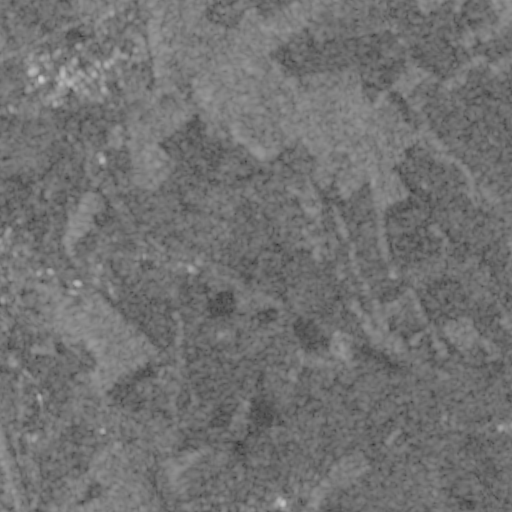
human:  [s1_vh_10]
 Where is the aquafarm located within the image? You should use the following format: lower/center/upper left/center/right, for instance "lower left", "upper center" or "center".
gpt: The aquafarm is located in the upper left of the image.
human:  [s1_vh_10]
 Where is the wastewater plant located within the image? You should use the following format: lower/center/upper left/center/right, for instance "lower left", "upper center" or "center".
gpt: The wastewater plant is located in the center left of the image.
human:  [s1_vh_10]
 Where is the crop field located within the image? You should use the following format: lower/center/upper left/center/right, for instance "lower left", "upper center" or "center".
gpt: There is no crop field in the image.

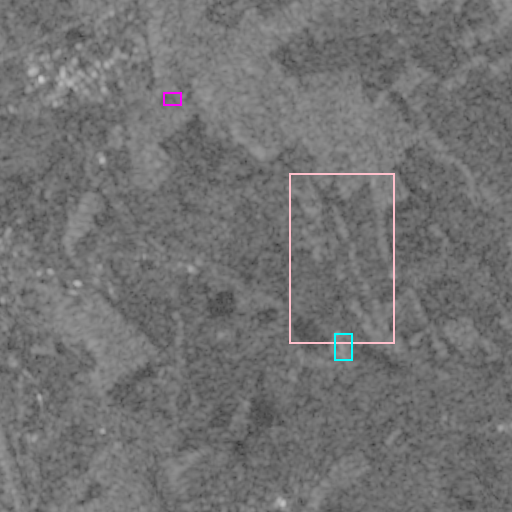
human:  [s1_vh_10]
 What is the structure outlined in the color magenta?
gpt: The structure outlined in magenta is an aquafarm.
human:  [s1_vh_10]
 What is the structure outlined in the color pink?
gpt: The structure outlined in pink is a crop field.
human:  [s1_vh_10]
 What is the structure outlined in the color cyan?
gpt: The structure outlined in cyan is a power substation.
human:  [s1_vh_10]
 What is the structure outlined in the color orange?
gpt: There is no orange outline.